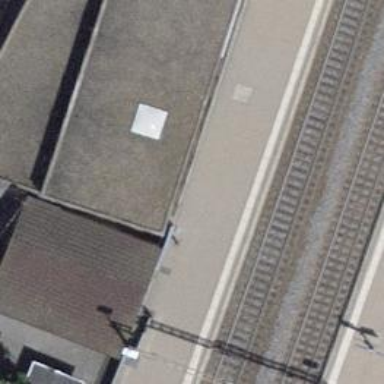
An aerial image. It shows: Railway buffer stop.